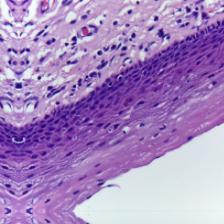
Diagnosis: Normal